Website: apple-inc
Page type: review-order
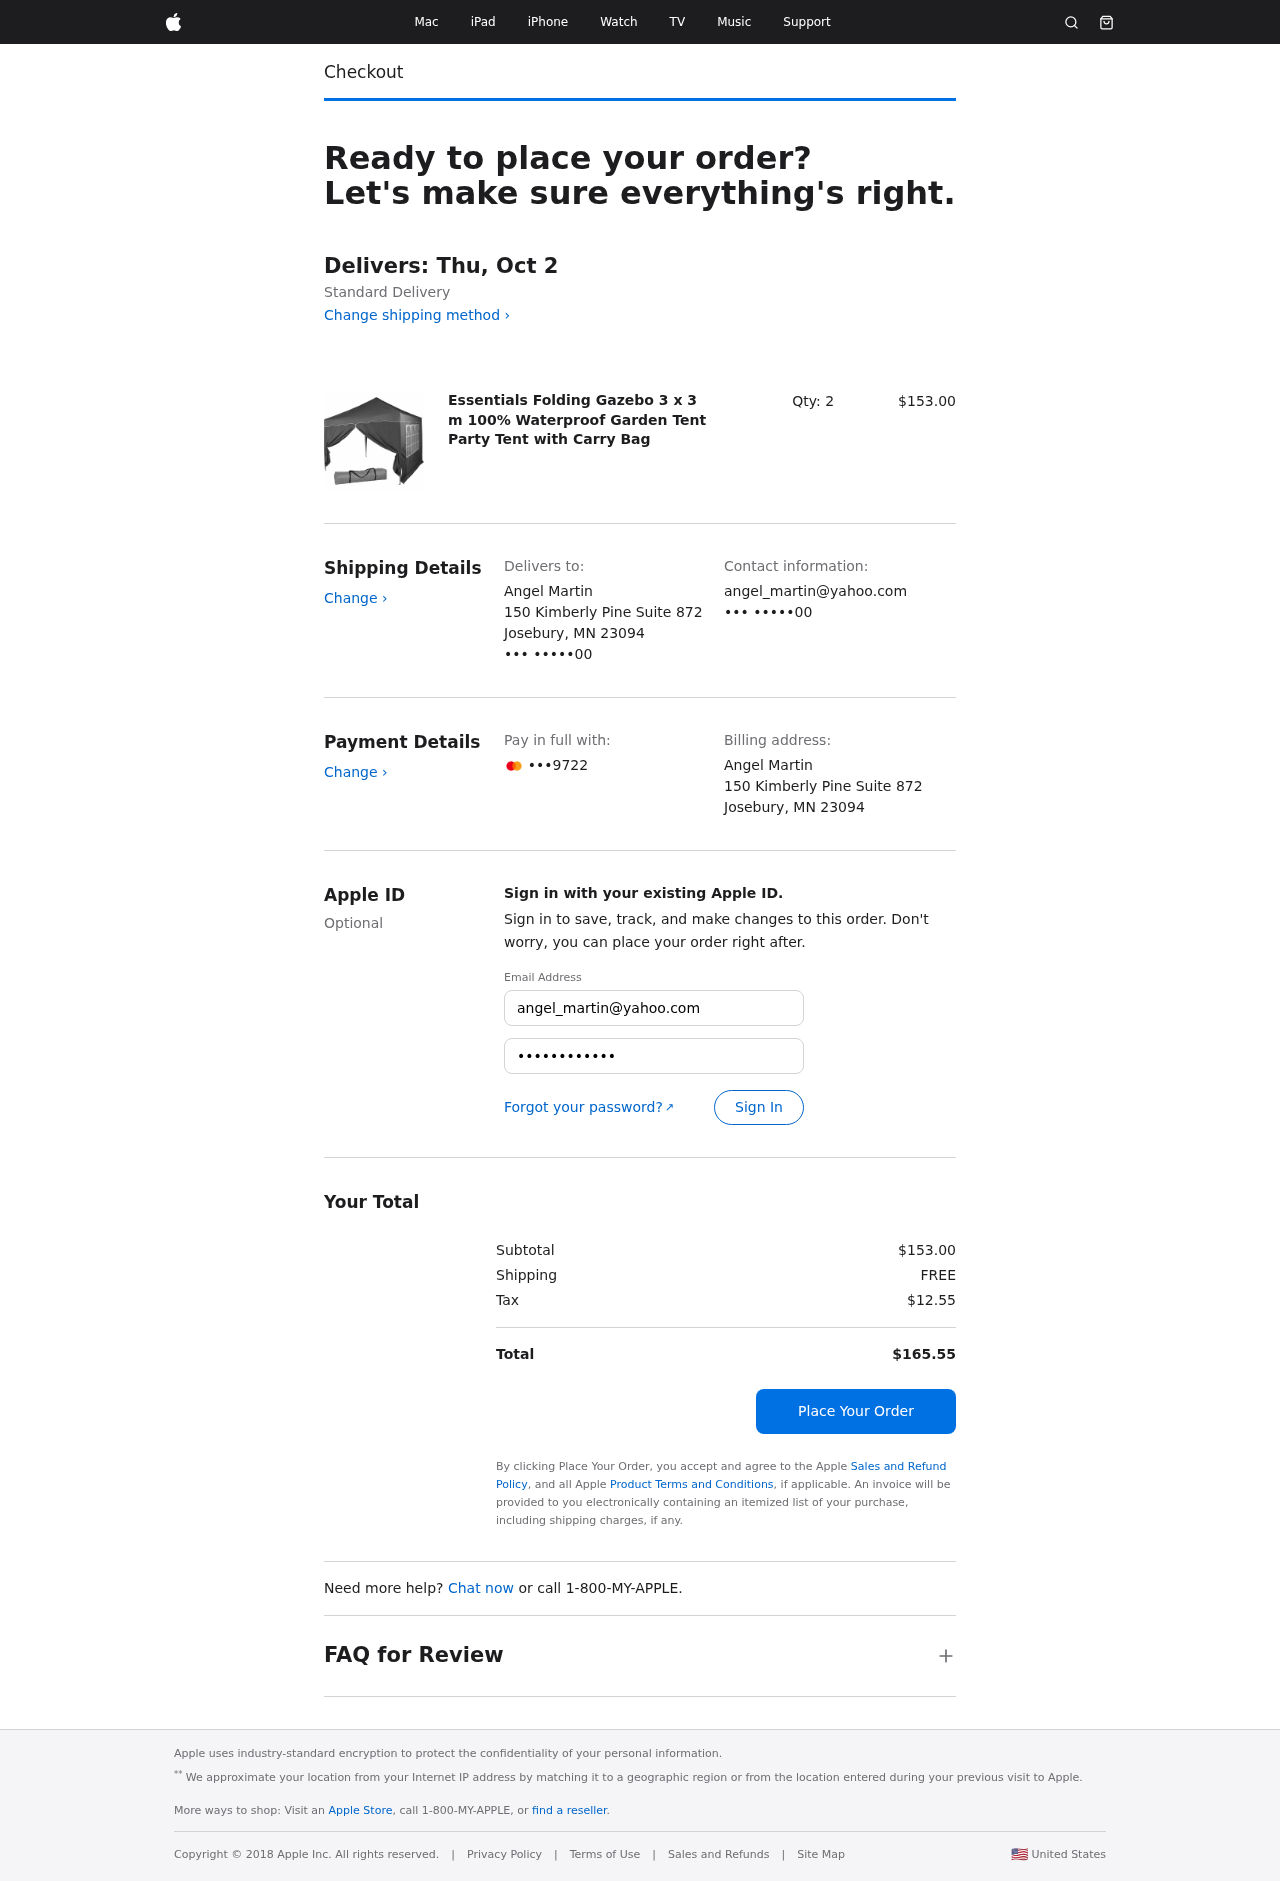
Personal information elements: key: PII_CARD_LAST4
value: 9722
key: PII_CITY_STATE_ZIP
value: Josebury, MN 23094
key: PII_EMAIL3
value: angel_martin@yahoo.com
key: PII_FULLNAME
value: Angel Martin
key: PII_PHONE_SUFFIX
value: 00
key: PII_STREET
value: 150 Kimberly Pine Suite 872
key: PII_EMAIL2
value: angel_martin@yahoo.com
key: PII_PHONE_SUFFIX2
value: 00
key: PII_FULLNAME2
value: Angel Martin
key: PII_CITY
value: Josebury
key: PII_STATE_ABBR
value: MN
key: PII_POSTCODE
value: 23094
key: PII_POSTCODE_FULL
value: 23094
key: PII_CITY_STATE
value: Josebury, MN
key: PII_POSTCODE_NUMERIC
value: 23094
Product elements: key: PRODUCT1_NAME
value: Essentials Folding Gazebo 3 x 3 m 100% Waterproof Garden Tent Party Tent with Carry Bag
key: PRODUCT1_PRICE
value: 153
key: PRODUCT1_QUANTITY
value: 2
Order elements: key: ORDER_DELIVERY_DATE
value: Delivers: Thu, Oct 2
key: ORDER_SUBTOTAL
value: $153.00
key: ORDER_SHIPPING_COST
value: FREE
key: ORDER_TAX
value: $12.55
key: ORDER_TOTAL
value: $165.55